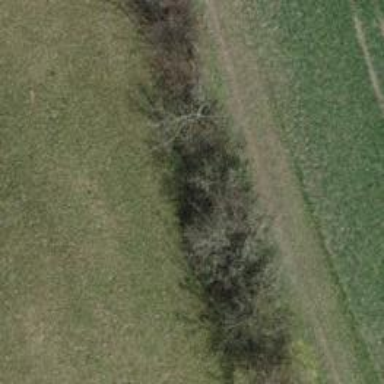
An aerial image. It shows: Hedge acting as barrier.